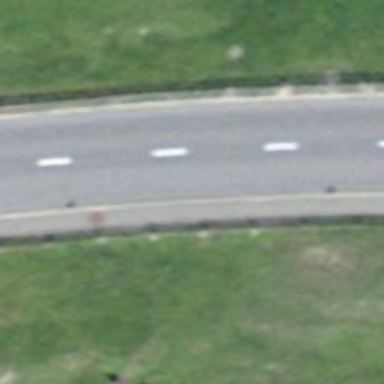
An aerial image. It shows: Secondary road with asphalt surface.